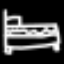
Label: bed